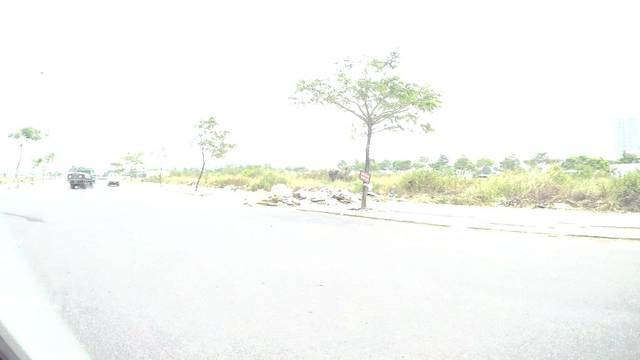
Region: Vietnam
Coordinates: 16.05, 108.223